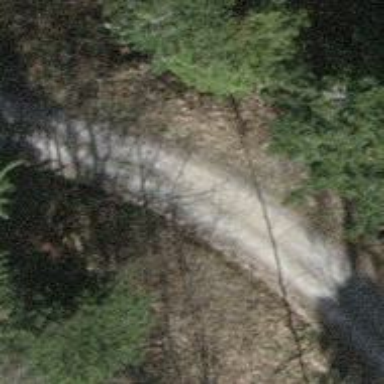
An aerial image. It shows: Compacted track with grade2 surface.